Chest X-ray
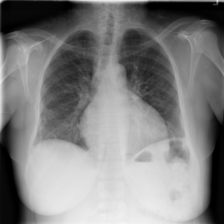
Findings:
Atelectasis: negative
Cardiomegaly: negative
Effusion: negative
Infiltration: negative
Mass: negative
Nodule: negative
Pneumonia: negative
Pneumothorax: negative
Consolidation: negative
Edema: negative
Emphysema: negative
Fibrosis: negative
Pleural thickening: negative
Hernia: negative